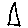
Label: triangle